Question: I am using the same sort of code that worked for Windows Phone, but now using it in a WPF Desktop application.
This reads a directory, then reads each xml inside the directory, then reads the xml and ads the details to _item class.
It seems to be adding each separate item to _item (say its reading 3 xml's from the directory) correctly, but the list is populated with three items all of with the same details - (from the last xml it reads).
What am I doing wrong here?

C#
'''
foreach (string fileNameXML in fileEntries)
{
//read 1 xml at a time.
XmlDocument doc = new XmlDocument();
doc.Load(fileNameXML);
XmlNodeList nodes = doc.DocumentElement.SelectNodes("/Job");
foreach (XmlNode node in nodes)
{
_item.Input = node.SelectSingleNode("Input").InnerText;
_item.OutputFolder = node.SelectSingleNode("OutputFolder").InnerText;
_item.OutputFile = node.SelectSingleNode("OutputFile").InnerText;
_item.Format = node.SelectSingleNode("Format").InnerText;
_item.Name = node.SelectSingleNode("Name").InnerText;
_item.Effects = node.SelectSingleNode("Effect").InnerText;
_item.Type = node.SelectSingleNode("Type").InnerText;
_item.Output = _item.OutputFolder + _item.OutputFile + "." + _item.Format.ToLower();
lstBoxQueue.Items.Add(_item);
}
}
}
'''
XAML:
'''
<ListBox Name="lstBoxQueue" BorderBrush="{x:Null}" Background="#FFA09F9F" ScrollViewer.HorizontalScrollBarVisibility="Disabled" ScrollViewer.VerticalScrollBarVisibility="Visible">
<ListBox.ItemTemplate>
<DataTemplate>
<Grid Height="80" Width="629" HorizontalAlignment="Left" Background="#FFCDCDCD" >
<Border BorderBrush="Gray" BorderThickness="1"/>
<TextBlock Text="Job name: " Margin="9,10,432,49" FontWeight="Bold" Foreground="#FF323232" FontSize="12" />
<TextBlock Foreground="Black" HorizontalAlignment="Left" MinWidth="50" FontSize="10" TextWrapping="Wrap" Text="{Binding Input}" Margin="76,33,0,0" VerticalAlignment="Top" MaxWidth="270" MaxHeight="15"/>
<TextBlock Foreground="Black" HorizontalAlignment="Left" FontSize="10" TextWrapping="Wrap" Text="{Binding Output}" Margin="77,54,0,0" MinWidth="100" MaxWidth="270" VerticalAlignment="Top" />
<TextBlock Foreground="Black" HorizontalAlignment="Left" MinWidth="50" FontSize="10" TextWrapping="Wrap" Text="{Binding Name}" Margin="76,12,0,0" VerticalAlignment="Top" />
<TextBlock Foreground="Black" HorizontalAlignment="Left" FontSize="10" TextWrapping="Wrap" Text="{Binding Effects}" Margin="374,31,0,0" MinWidth="100" MaxWidth="270" VerticalAlignment="Top" Height="40" />
<TextBlock Foreground="Black" HorizontalAlignment="Left" FontSize="10" TextWrapping="Wrap" Text="{Binding Type}" Margin="374,11,0,0" MinWidth="100" MaxWidth="270" VerticalAlignment="Top" Height="15" />
<Button Content="More Info.." Width="80" Height="25" Margin="538,10,11,45"/>
<Button Content="Cancel Job" Width="80" Height="25" Click="ClickCancelJob" Margin="539,43,10,12"/>
<TextBlock Text="Output: " Margin="25,52,414,7" FontWeight="SemiBold" Foreground="#FF323232"/>
<TextBlock Text="Effects: " Margin="351,29,102,30" FontWeight="SemiBold" Foreground="#FF323232"/>
<TextBlock Text="Input: " Margin="33,30,430,29" FontWeight="SemiBold" Foreground="#FF323232"/>
<TextBlock Text="Export Type: " Margin="318,10,100,49" FontWeight="SemiBold" Foreground="#FF323232"/>
</Grid>
</DataTemplate>
</ListBox.ItemTemplate>
</ListBox>
'''
Items class:
'''
class XMLItems
{
//Accessor class for properties of jobs. Enables all pages to access the job properties.
private string _input;
private string _outputFolder;
private string _outputFile;
private string _output;
private string _name;
private string _effects;
private string _type;
private string _format;
public string Input
{
get { return _input; }
set { _input = value; }
}
public string OutputFolder
{
get { return _outputFolder; }
set { _outputFolder = value; }
}
public string OutputFile
{
get { return _outputFile; }
set { _outputFile = value; }
}
public string Output
{
get { return _output; }
set { _output = value; }
}
public string Name
{
get { return _name; }
set { _name = value; }
}
public string Effects
{
get { return _effects; }
set { _effects = value; }
}
public string Type
{
get { return _type; }
set { _type = value; }
}
public string Format
{
get { return _format; }
set { _format = value; }
}
}
'''
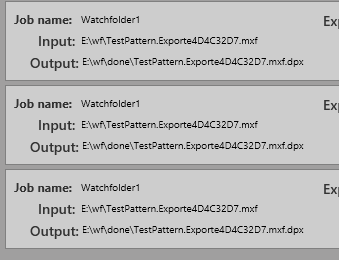
Answer: Your 'foreach' is adding the same '_item' reference each time, and making modifications to it the next time the loop runs. The result is likely that the last job is showing in all positions.
Create your '_item' as a local variable in your inner 'foreach' loop instead, that way each item is independent of the last:
'''
foreach (string fileNameXML in fileEntries)
{
//read 1 xml at a time.
XmlDocument doc = new XmlDocument();
doc.Load(fileNameXML);
XmlNodeList nodes = doc.DocumentElement.SelectNodes("/Job");
foreach (XmlNode node in nodes)
{
var item = new MyItem(); // Whatever type _item was.
item.Input = node.SelectSingleNode("Input").InnerText;
item.OutputFolder = node.SelectSingleNode("OutputFolder").InnerText;
item.OutputFile = node.SelectSingleNode("OutputFile").InnerText;
item.Format = node.SelectSingleNode("Format").InnerText;
item.Name = node.SelectSingleNode("Name").InnerText;
item.Effects = node.SelectSingleNode("Effect").InnerText;
item.Type = node.SelectSingleNode("Type").InnerText;
item.Output = item.OutputFolder + item.OutputFile + "." + item.Format.ToLower();
lstBoxQueue.Items.Add(item);
}
}
'''